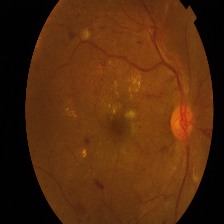
Diabetic retinopathy grade: Proliferative DR